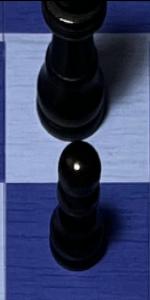
Label: Pawn_Black